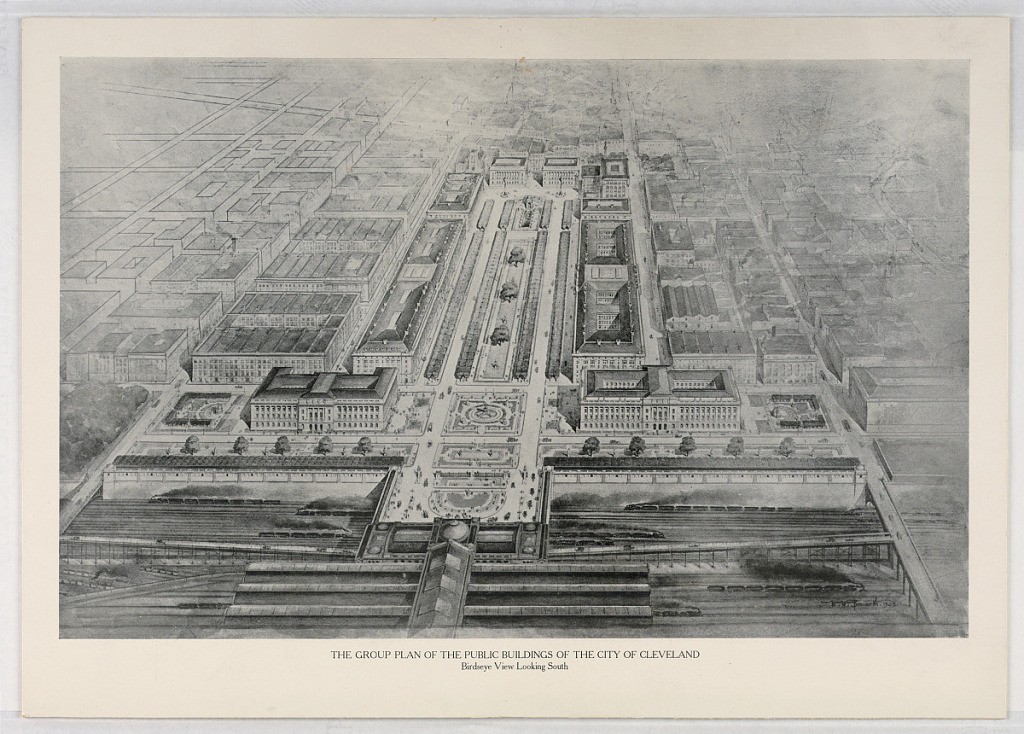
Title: Sketches in Siena
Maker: Arnold William Brunner, American, 1857–1925
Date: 1883
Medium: Graphite on paper
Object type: Drawing
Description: Details of architectural mouldings, profiles. Flask of vine, with dimensions indicated, upper left. Tower, right. Profile, lower center.